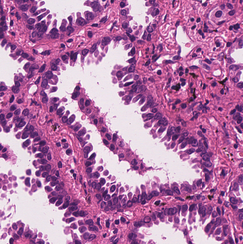
Tumor epithelial tissue: yes
Tumor-associated stroma tissue: yes
Normal tissue: no